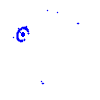
Particle: proton